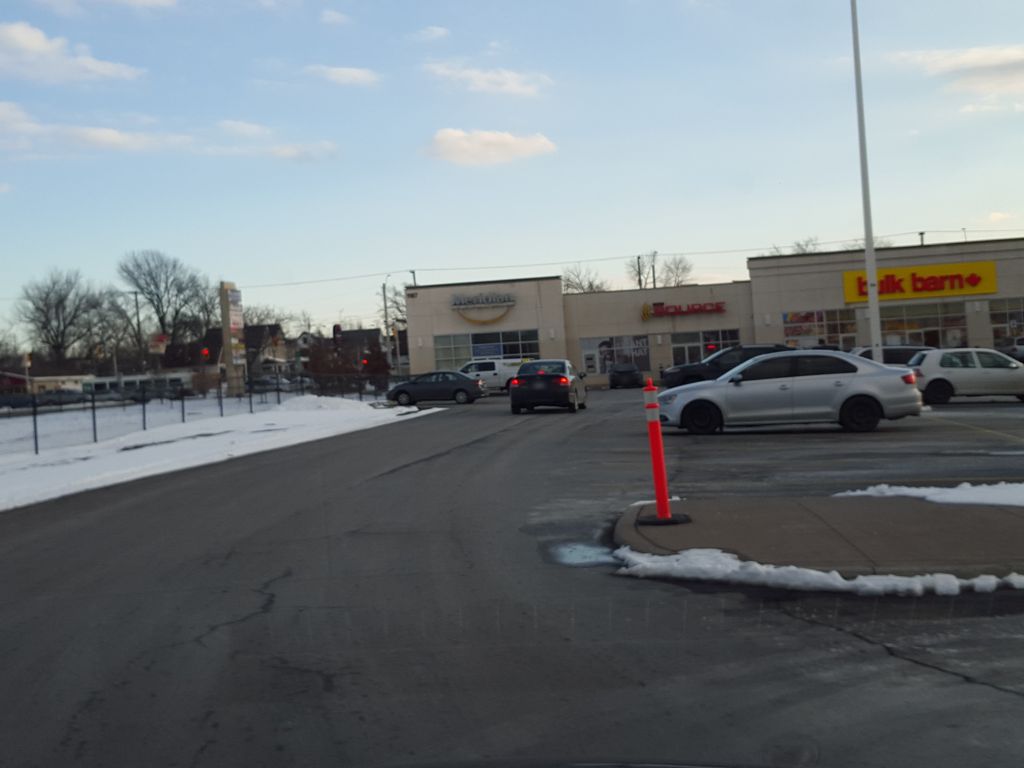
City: hamilton